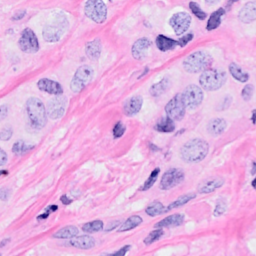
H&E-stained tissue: Breast